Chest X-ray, PA view. Patient: 65 years old, sex M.
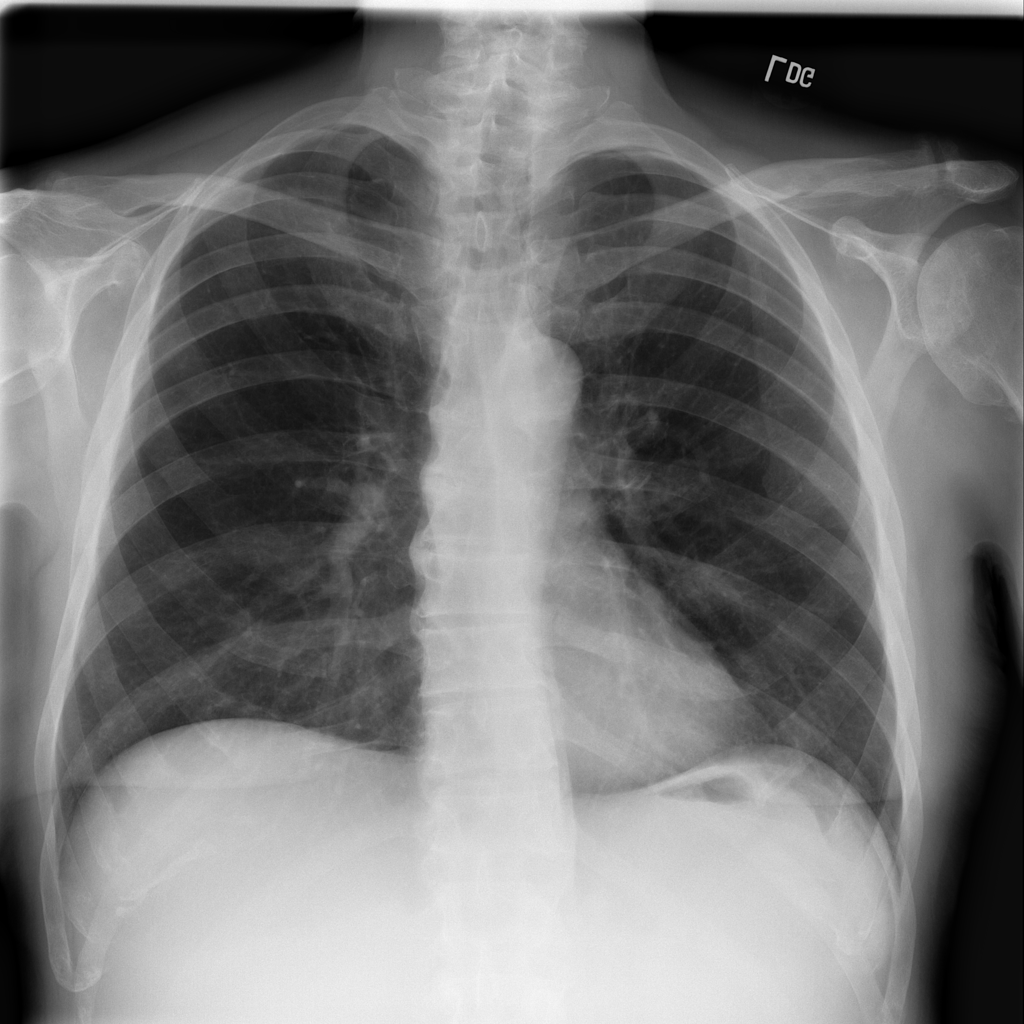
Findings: No Finding